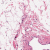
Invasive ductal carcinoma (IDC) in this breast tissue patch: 0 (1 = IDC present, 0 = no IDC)